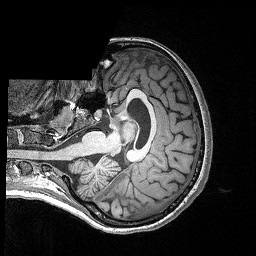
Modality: T1w
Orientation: axial
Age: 25
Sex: female
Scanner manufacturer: siemens
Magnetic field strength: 3 T
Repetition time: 2.4 s
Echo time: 0.03 s